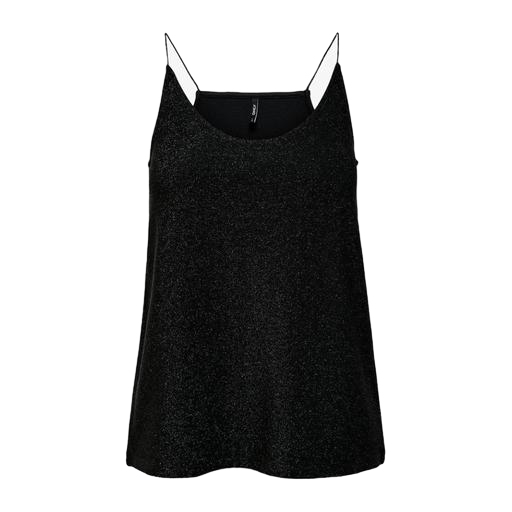
black burnout longline cami, black valencia tank top, black bella cami, white background